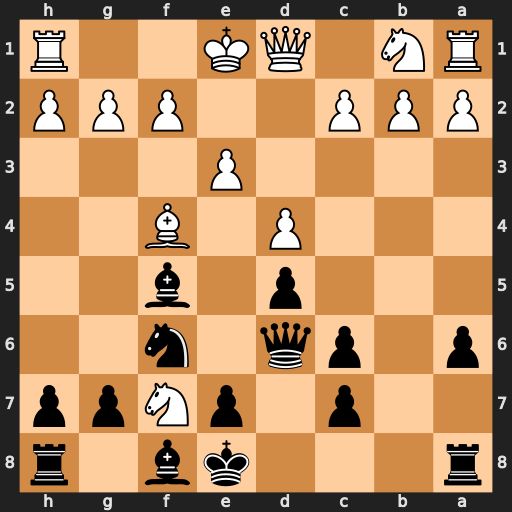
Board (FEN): r3kb1r/2p1pNpp/p1pq1n2/3p1b2/3P1B2/4P3/PPP2PPP/RN1QK2R
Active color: b
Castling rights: KQkq
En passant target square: -
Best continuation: Qb4+ Nd2 Kxf7